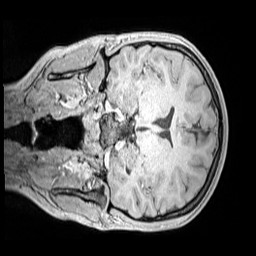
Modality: MP2RAGE
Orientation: coronal
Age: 13
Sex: female
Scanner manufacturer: siemens
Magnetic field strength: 3 T
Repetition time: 4 s
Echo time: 0.00299 s